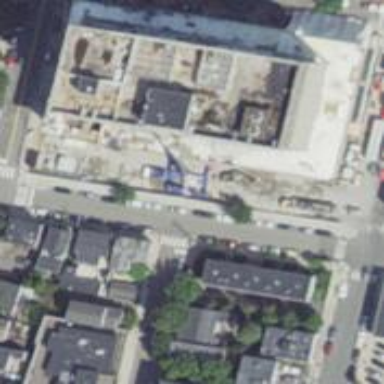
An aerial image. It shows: Building with flat roof.